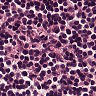
Metastatic tissue present: no